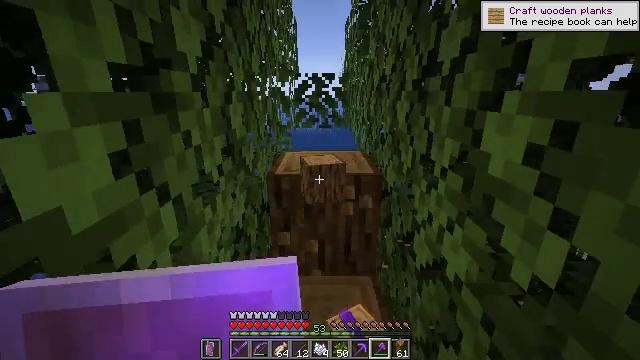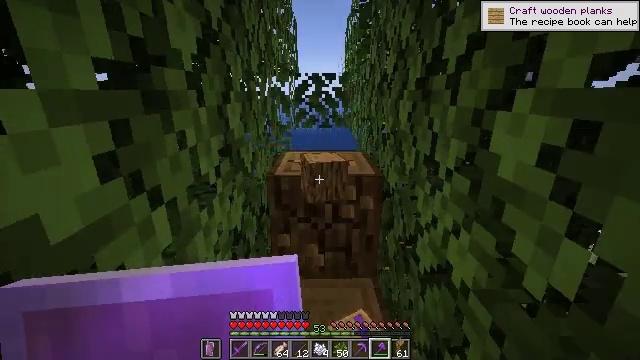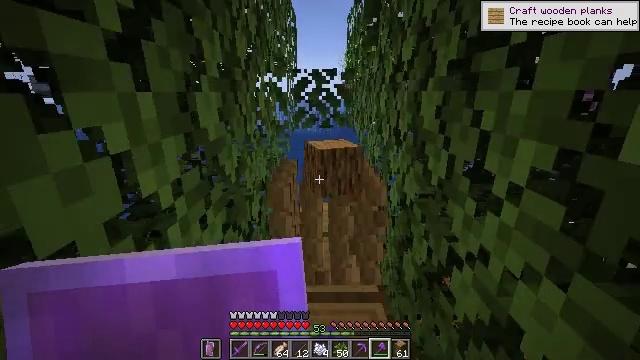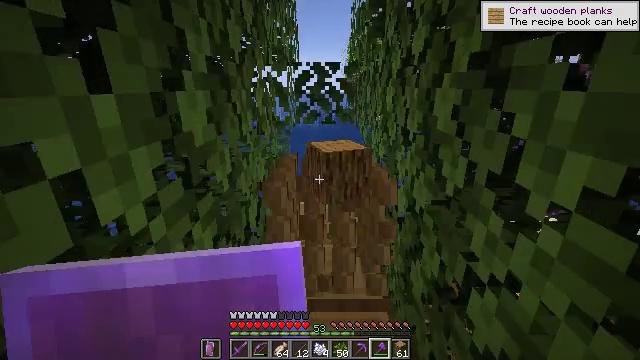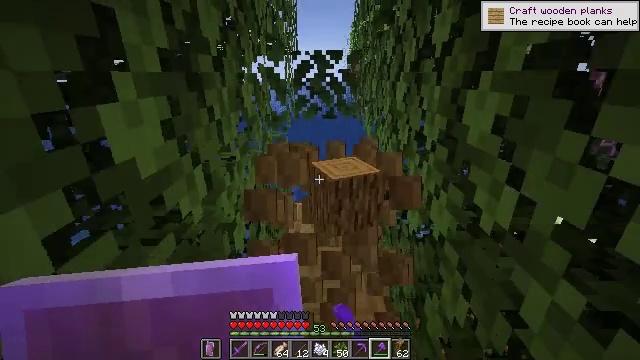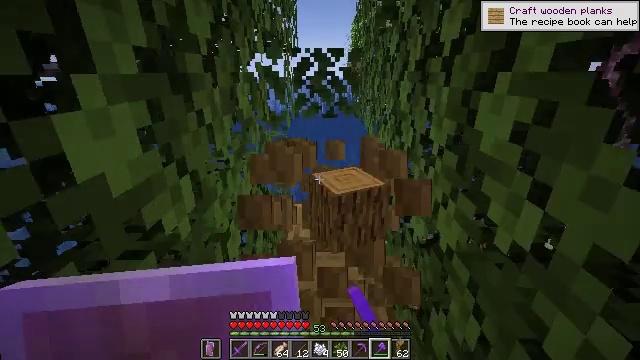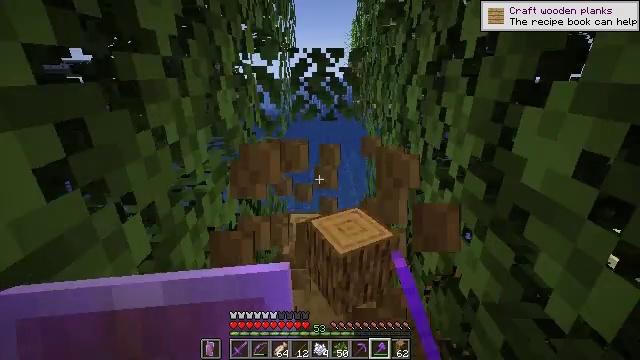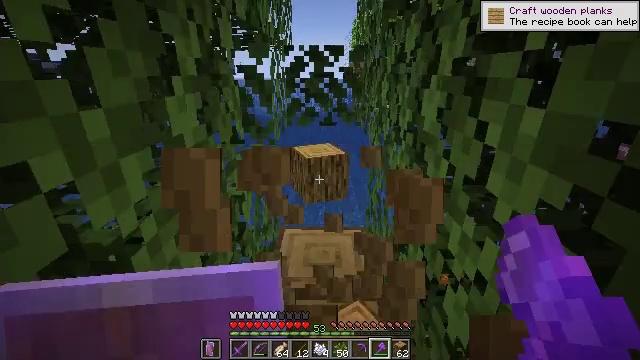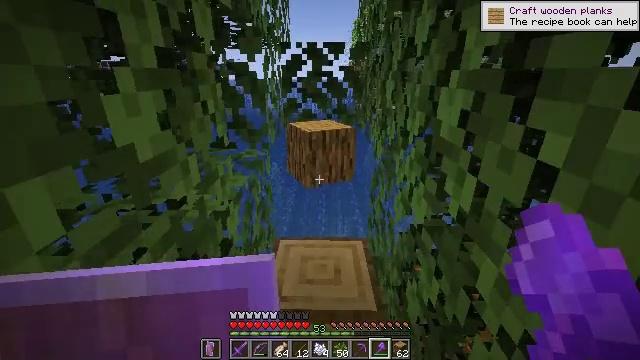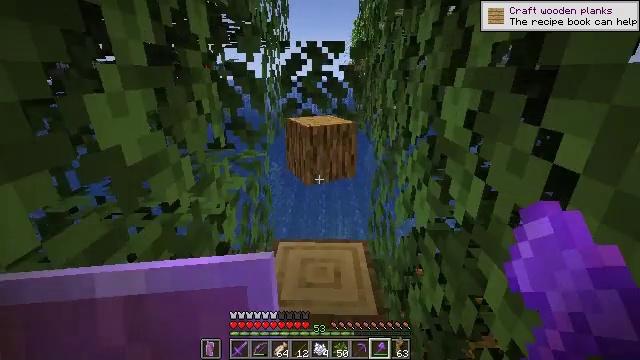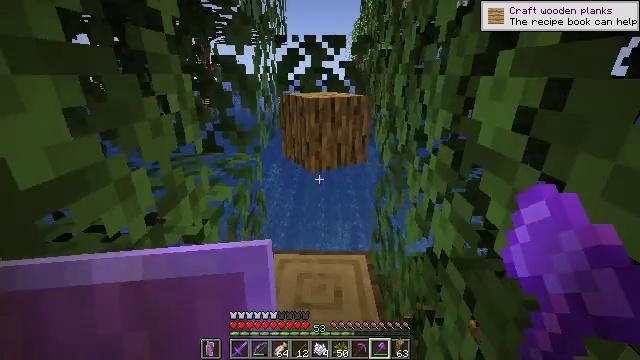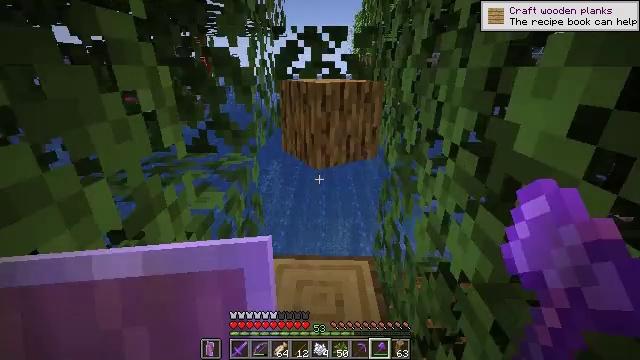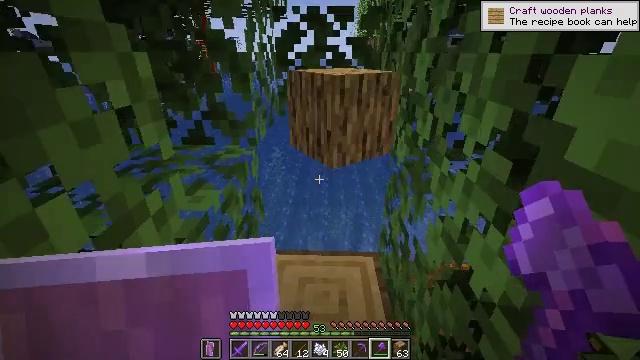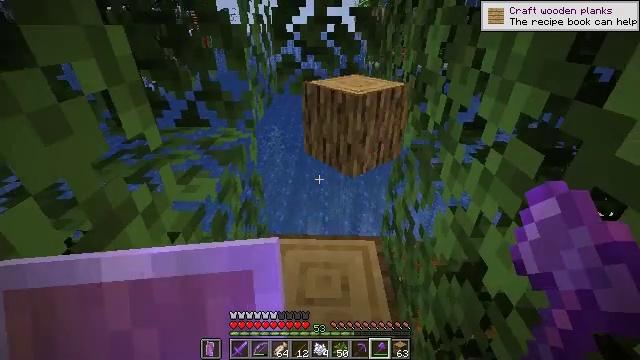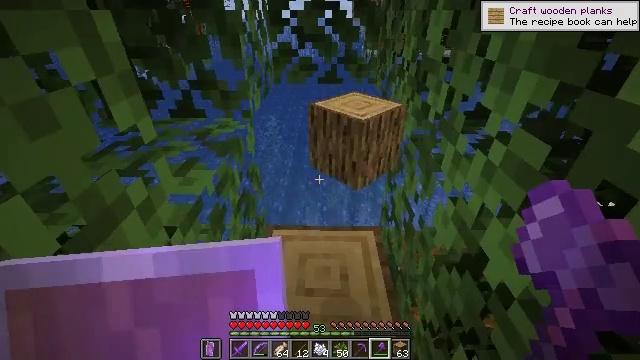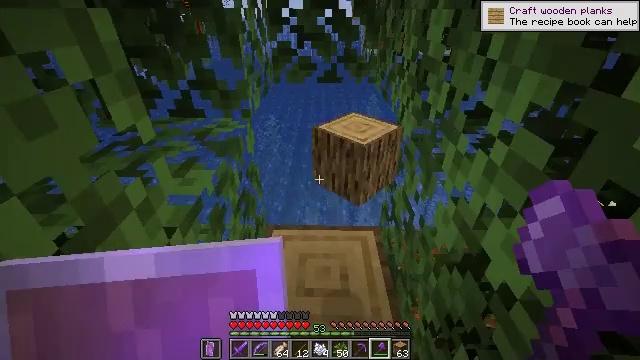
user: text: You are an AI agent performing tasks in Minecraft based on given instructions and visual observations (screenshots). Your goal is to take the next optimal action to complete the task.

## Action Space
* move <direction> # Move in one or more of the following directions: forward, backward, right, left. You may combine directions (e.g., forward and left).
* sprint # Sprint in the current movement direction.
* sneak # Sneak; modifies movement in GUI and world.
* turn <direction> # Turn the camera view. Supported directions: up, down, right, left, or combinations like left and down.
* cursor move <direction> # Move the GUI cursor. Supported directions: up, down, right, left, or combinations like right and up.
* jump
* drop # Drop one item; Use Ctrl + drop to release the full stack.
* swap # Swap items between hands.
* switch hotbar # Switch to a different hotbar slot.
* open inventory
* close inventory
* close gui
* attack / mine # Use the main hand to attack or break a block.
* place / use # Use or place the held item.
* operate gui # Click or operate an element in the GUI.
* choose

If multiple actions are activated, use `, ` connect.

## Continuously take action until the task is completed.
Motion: motion action
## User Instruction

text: Break the tree to get oak logs.
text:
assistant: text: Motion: move forward, attack / mine
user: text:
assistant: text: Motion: move forward, attack / mine
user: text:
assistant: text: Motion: move forward, turn down, attack / mine
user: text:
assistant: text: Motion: move forward, turn down, attack / mine
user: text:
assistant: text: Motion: move forward, attack / mine
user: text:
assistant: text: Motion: move forward, attack / mine
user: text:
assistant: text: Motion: move forward, attack / mine
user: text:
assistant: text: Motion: move forward, attack / mine
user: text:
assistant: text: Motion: move forward
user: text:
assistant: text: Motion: move forward
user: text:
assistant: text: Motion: no_op
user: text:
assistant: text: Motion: turn down
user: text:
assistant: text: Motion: turn down
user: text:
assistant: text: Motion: turn down
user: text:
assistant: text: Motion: no_op
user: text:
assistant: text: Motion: no_op
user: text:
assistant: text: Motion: no_op
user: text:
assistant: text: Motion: move forward
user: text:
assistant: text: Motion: move forward
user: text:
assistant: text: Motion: move forward
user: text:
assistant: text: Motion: move forward
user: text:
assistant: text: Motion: move forward
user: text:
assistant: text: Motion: move forward
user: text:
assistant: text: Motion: move forward
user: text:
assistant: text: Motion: no_op
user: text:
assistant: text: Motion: no_op
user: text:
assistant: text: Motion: no_op
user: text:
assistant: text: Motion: no_op
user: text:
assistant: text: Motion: no_op
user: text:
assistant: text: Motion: no_op